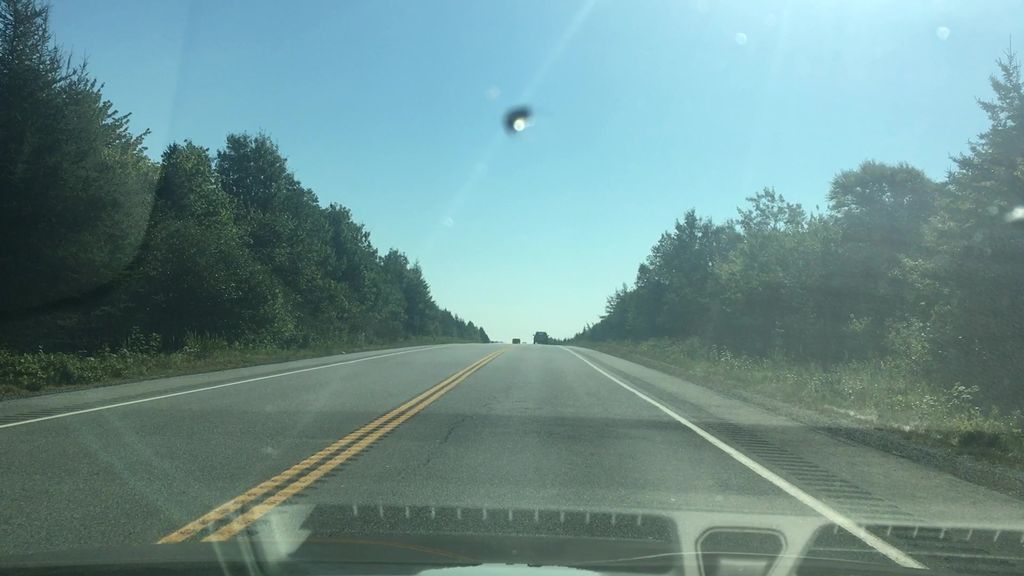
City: halifax